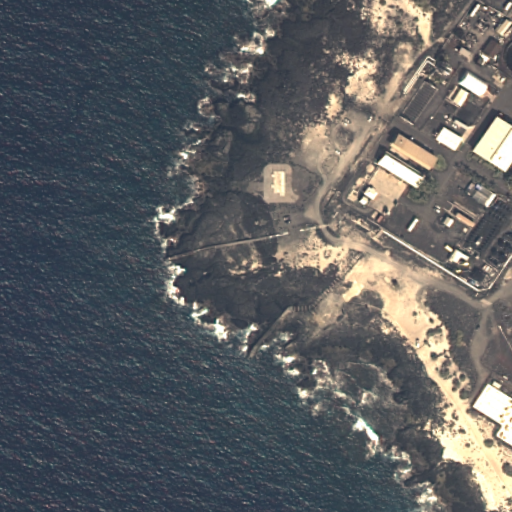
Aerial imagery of cape in Hawaii named Keahole Point containing only unknown